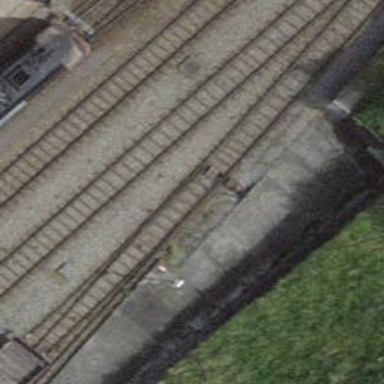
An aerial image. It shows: Railway switch.